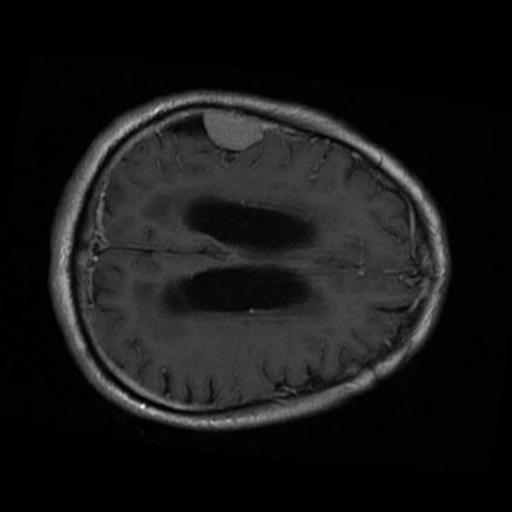
Label: brain_menin